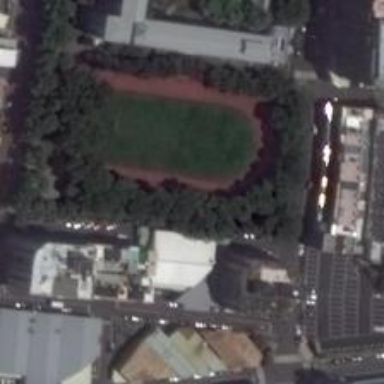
The football field is wreathed with lush trees and all kinds of buildings .